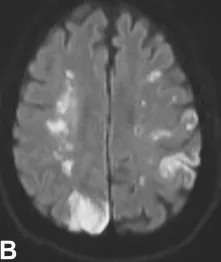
Magnetic resonance imaging from hospital day 4. At the upper border of the right parieto-occipital cortical infarction, one can see a string of bright areas in the deep centrum semiovale on the right side representing acute watershed infarction on this diffusion weighted image.
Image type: radiology (mri)